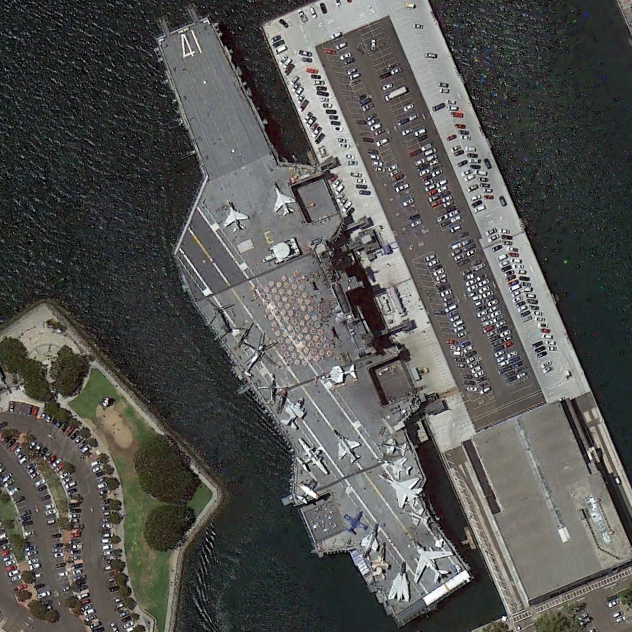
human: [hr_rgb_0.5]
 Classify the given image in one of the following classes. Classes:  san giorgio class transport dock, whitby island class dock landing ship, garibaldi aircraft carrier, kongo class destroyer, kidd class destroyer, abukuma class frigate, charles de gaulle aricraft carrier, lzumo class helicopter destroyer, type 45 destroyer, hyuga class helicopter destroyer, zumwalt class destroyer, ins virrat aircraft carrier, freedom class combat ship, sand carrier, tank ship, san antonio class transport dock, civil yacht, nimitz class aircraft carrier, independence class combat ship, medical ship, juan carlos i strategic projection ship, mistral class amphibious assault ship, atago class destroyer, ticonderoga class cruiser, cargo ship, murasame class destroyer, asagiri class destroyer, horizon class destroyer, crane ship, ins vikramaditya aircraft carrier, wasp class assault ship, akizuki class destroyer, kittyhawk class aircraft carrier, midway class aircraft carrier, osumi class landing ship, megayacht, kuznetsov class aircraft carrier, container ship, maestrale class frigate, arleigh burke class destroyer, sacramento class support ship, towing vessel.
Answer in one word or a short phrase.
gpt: Midway class aircraft carrier